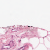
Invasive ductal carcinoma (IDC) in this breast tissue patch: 0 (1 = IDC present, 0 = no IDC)